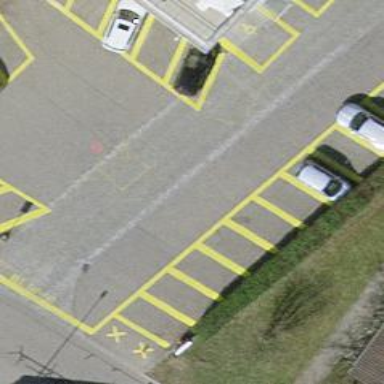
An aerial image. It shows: Parking aisle with surface of sett. It is classified as service road.